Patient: sex F, age 55
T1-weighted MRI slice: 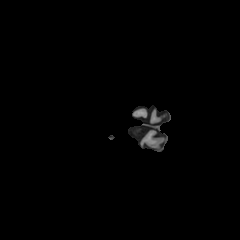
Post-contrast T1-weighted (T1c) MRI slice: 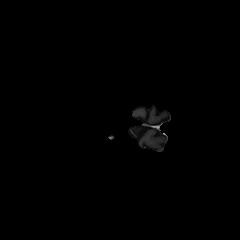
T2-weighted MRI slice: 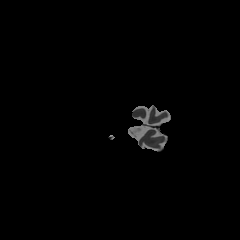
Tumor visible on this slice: no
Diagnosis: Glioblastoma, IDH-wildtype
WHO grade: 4